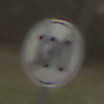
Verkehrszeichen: EndeGeschwindigkeit130
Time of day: Midday
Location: Outdoor (Nature)
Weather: Overcast
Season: NotSpecified
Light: Natural